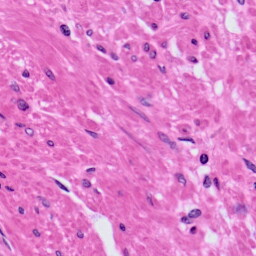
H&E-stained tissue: Prostate